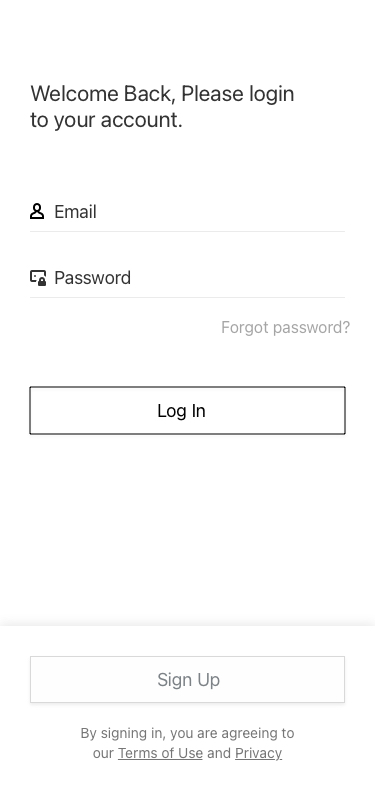
Text in this UI design:
By signing in, you are agreeing to our Terms of Use and Privacy Policy.
Sign Up
Log In
Forgot password?
Password
Email
Welcome Back, Please login to your account.